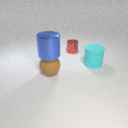
large blue metal cylinder above large brown rubber sphere